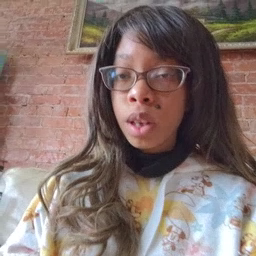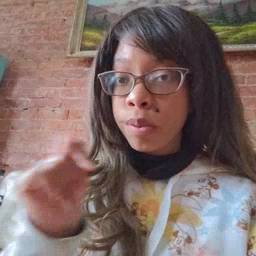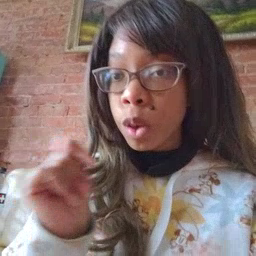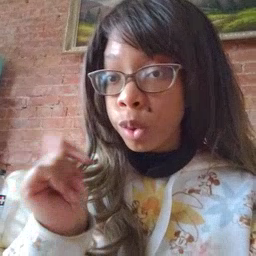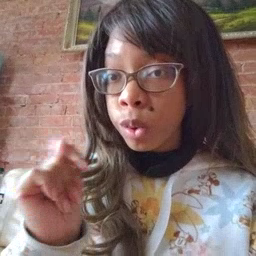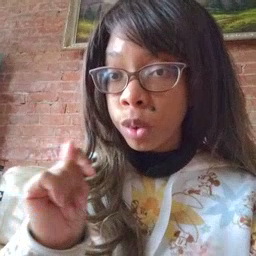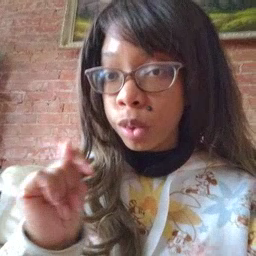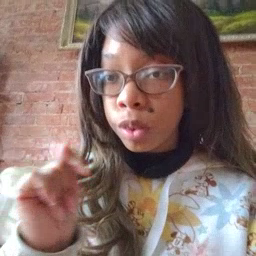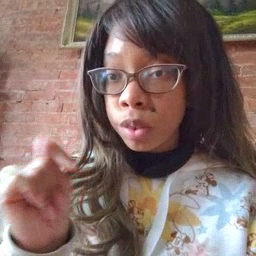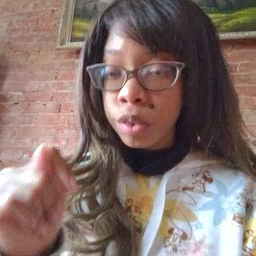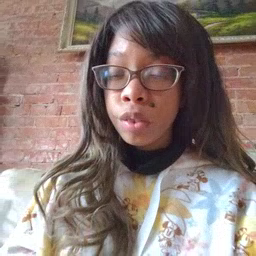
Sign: potty